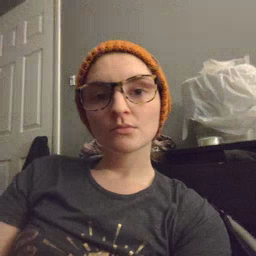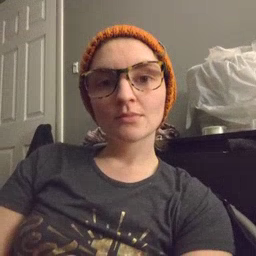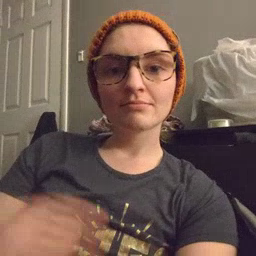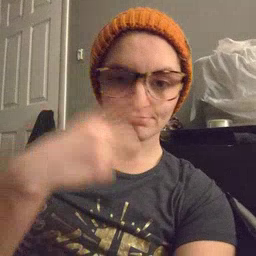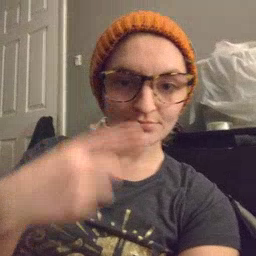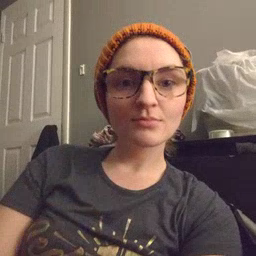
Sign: face